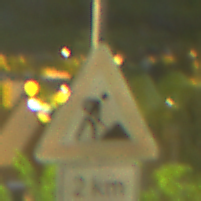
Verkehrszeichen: Arbeitsstelle
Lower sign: Entfernungsangaben2
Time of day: Night
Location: Outdoor (Urban)
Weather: PartlyCloudy
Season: NotSpecified
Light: Artificial